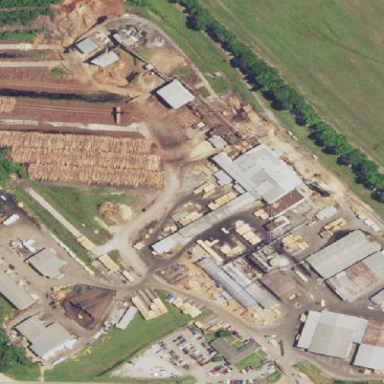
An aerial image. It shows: Industrial area with sawmill that produces lumber.